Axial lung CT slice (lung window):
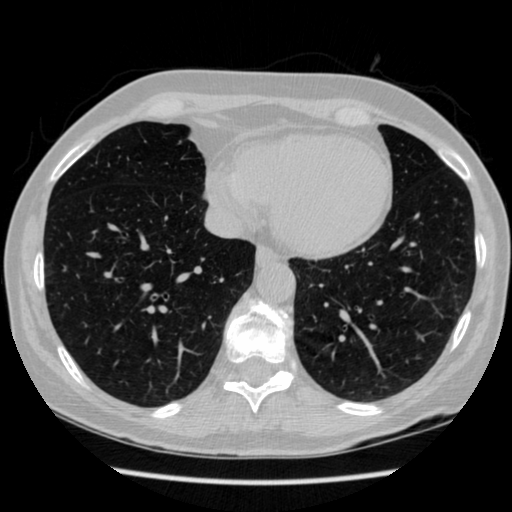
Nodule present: no